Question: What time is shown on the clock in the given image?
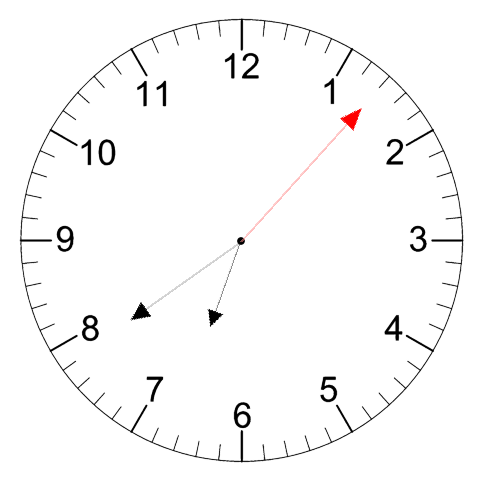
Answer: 06:39:07